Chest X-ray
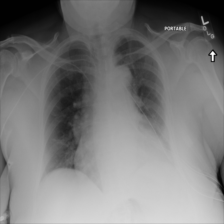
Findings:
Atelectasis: positive
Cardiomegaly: negative
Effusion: negative
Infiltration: positive
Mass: negative
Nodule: negative
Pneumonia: negative
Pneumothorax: negative
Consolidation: negative
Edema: negative
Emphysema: negative
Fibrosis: negative
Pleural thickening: negative
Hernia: negative